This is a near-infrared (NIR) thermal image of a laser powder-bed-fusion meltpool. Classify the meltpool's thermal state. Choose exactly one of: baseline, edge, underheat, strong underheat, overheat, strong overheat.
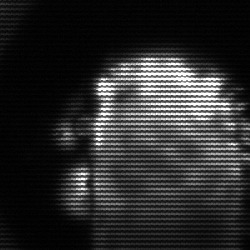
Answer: baseline